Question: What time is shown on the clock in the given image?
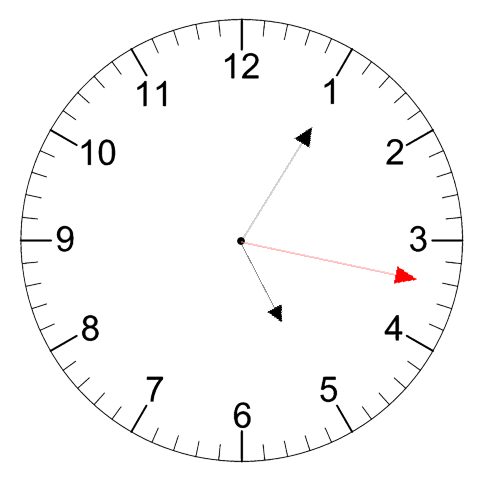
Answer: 05:05:17